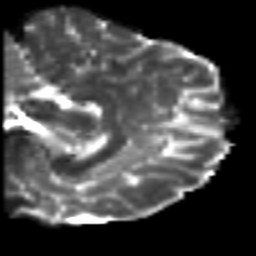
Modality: T2w
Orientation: sagittal
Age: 19
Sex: female
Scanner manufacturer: siemens
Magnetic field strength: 3 T
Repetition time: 7 s
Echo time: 0.0926 s